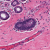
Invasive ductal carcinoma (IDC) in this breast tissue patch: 0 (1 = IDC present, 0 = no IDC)